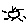
Label: sun